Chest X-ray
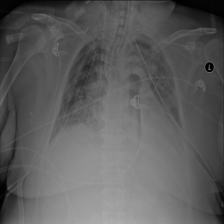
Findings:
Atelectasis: negative
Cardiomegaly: negative
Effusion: negative
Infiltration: positive
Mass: negative
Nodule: negative
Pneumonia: negative
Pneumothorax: negative
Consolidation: negative
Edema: negative
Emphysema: negative
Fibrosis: negative
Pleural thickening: negative
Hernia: negative